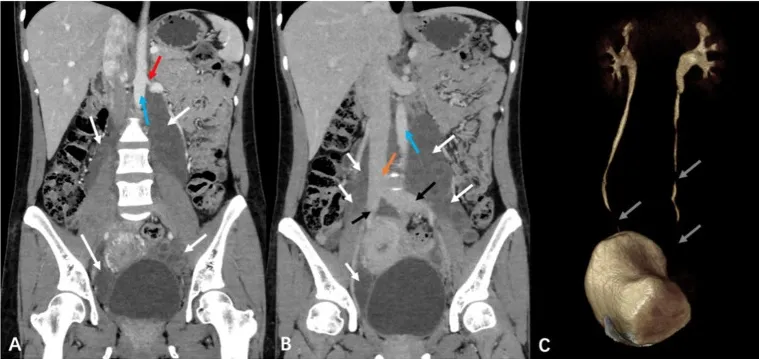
Computed tomography urography (CTU) and three-dimensional reconstruction in a pregnant woman seen at Shanghai First Maternity and Infant Hospital Affiliated with Tongji University. The white arrow points to the mass, the red arrow shows its upper, the blue arrow points to the abdominal aorta, the yellow arrow points to the inferior vena cava, and the gray arrow points to the middle and lower part of the ureters.
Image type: radiology (ct)